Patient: sex M, age 60
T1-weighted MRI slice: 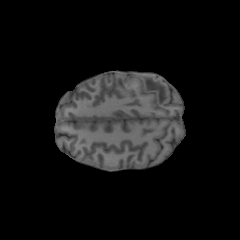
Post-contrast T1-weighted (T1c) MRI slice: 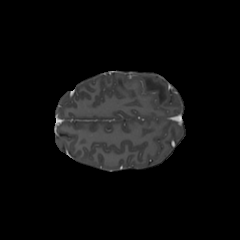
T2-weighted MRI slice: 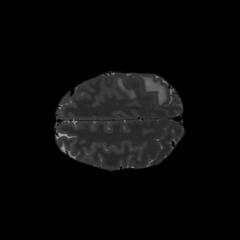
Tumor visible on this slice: yes
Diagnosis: Glioblastoma, IDH-wildtype
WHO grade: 4